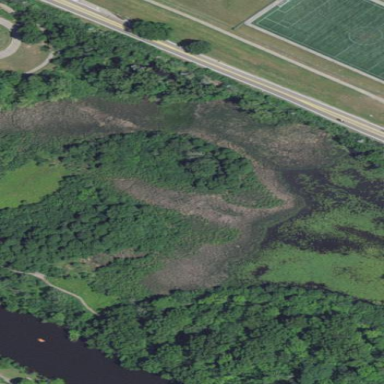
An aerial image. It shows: Marshy wetland area.